Field crop: maize
Growth stage: 2
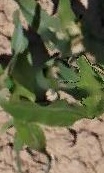
Species: maize